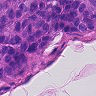
Metastatic tissue present: yes